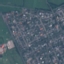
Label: Residential